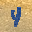
Label: 4